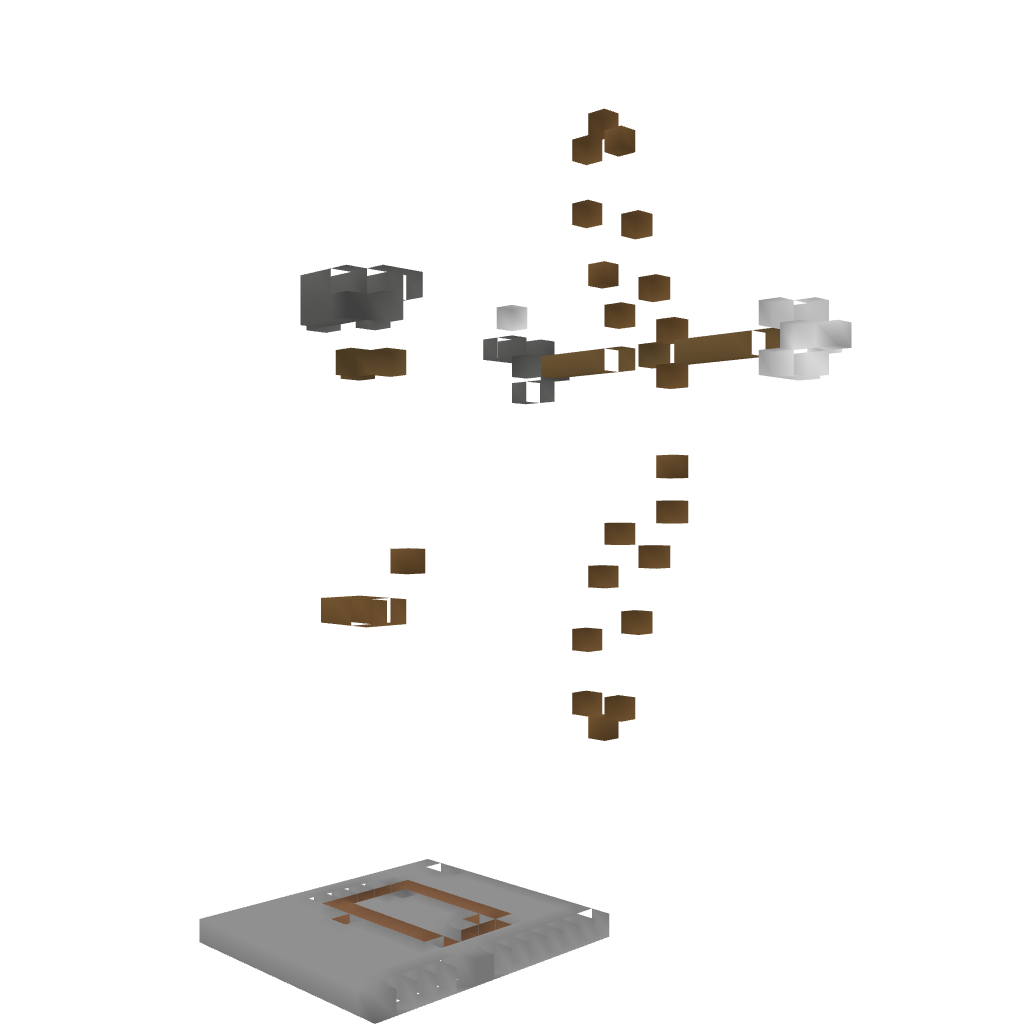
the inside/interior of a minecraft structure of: Statue of Artemis